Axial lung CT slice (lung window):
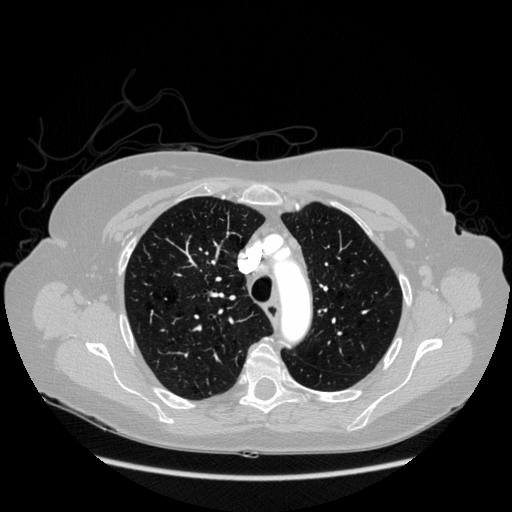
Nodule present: no